Question: I'm writing a <URL>. For the first time, I'm trying to add a currency. After looking on-line I used 'Numeric' as a value, of course goes without saying that I need a precision of decimal points.
I know that in MySQL, 'Numeric' and 'Decimal' is the same. So I wonder what I'm doing wrong here. I have the feeling that I need to define the decimal points somehow. Here my model:
'''
# Contracts table: Here the users can define their contracs
DB.create_table?(:contracts, engine: 'InnoDB') do
primary_key :id
Integer :user_id, null: false
String :name, null: false
String :description
Numeric :cost, null: false
end
'''
Every time I try to submit a value with decimal points I get the following error, which I think it's a validation error. I don't use validations explicitly yet, so I think it's either Sequel or MySQL specific.

How should I change my models in order to allow me to add decimal values?
EDIT: As requested I add my controller (routes) file:
'''
class Metro < Sinatra::Base
get "/user_add_contract" do
protected!
haml :user_add_contract
end
post "/user_add_contract" do
protected!
user = session['name']
begin
uid = User.first(username: user)
Contract.create(user_id: uid[:id], name: params['name'], description: params['description'], cost: params['cost'].to_f)
redirect '/user_list_contract'
rescue Exception => e
@error = e
haml :details_error
end
end
end
'''
and the HAML (views):
'''
%form(action="/user_add_contract" method="post")
%fieldset
%legend Phorma Neou Sumbolaiou
%div{class: 'column1of2'}
%ul
%li
%label(for="name")Onomasia:
%input#name(name="text" name="name")
%li
%label(for="description")Perigraphe:
%textarea.email#description(type="text" name="description")
%li
%label(foor="cost")Kostos:
%input#cost(type="number" name="cost")
%li
%input(type="submit" value="Eggraphe") e <a href="/panel">Akurose</a>
'''
thanks
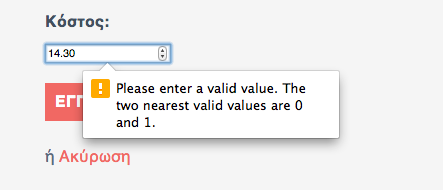
Answer: Related answer: <URL>
The 'step=""' attribute defaults to '1' here, meaning that it will truncate everything after the decimal point (or kick back an error, depending on how it's set up and what browser you're using).
Try setting 'step="0.01"', on the input element, assuming that you just want to get to the nearest cent, and see if that works. Everything else in your code looks fine.*
- '<label>'